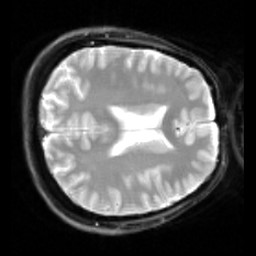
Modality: inplaneT2
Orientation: axial
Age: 30
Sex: male
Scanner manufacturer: siemens
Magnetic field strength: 2.894 T
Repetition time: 5 s
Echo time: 0.033 s